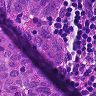
Metastatic tissue present: yes